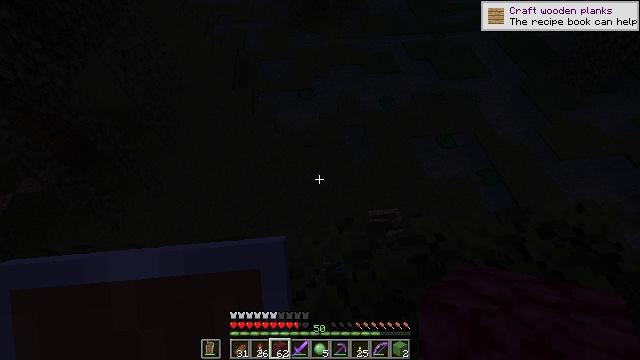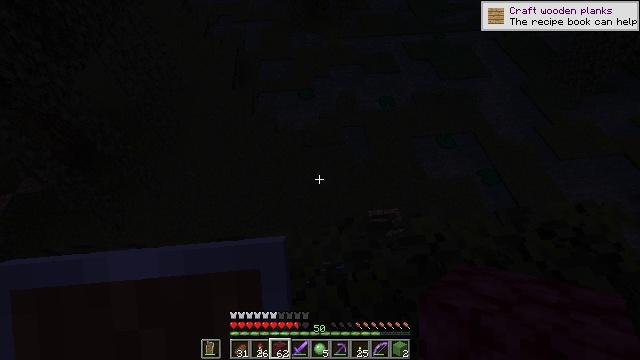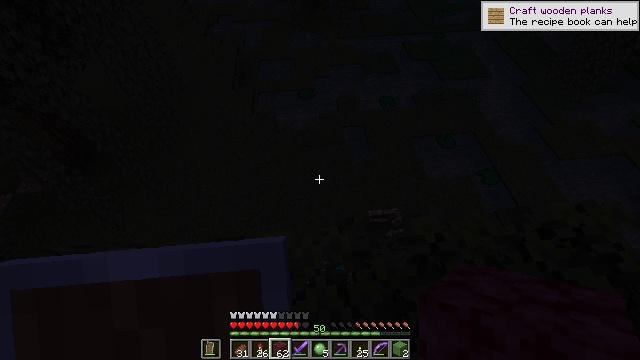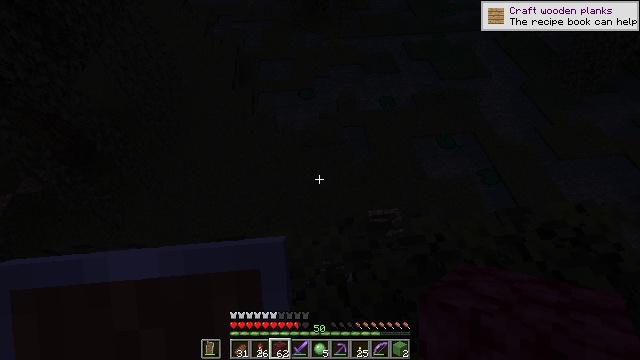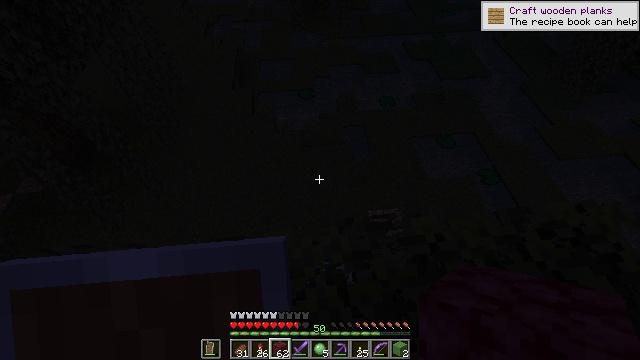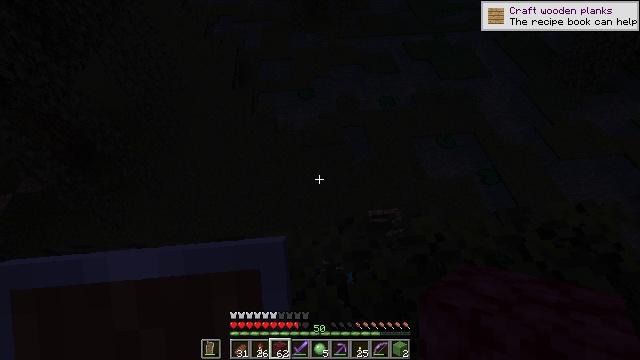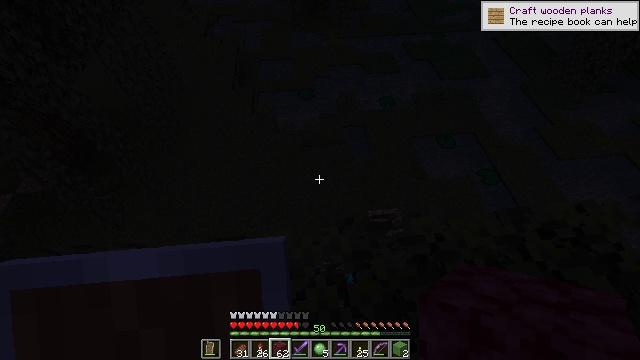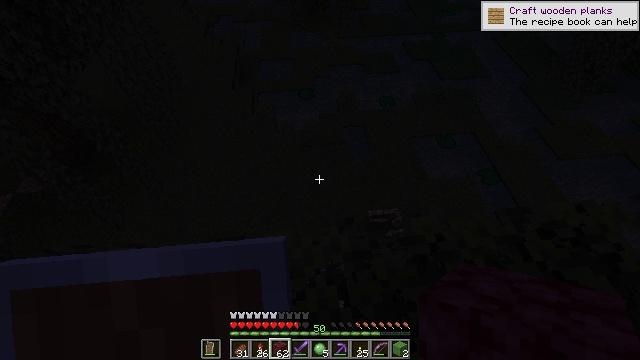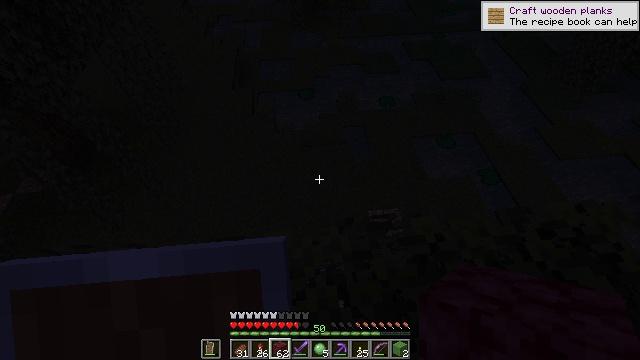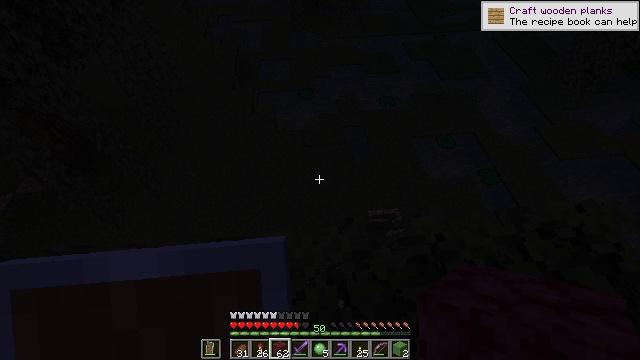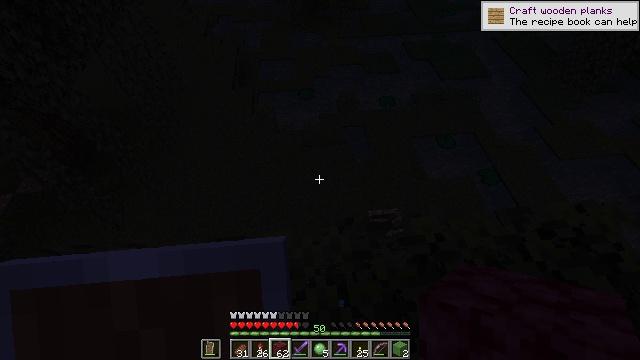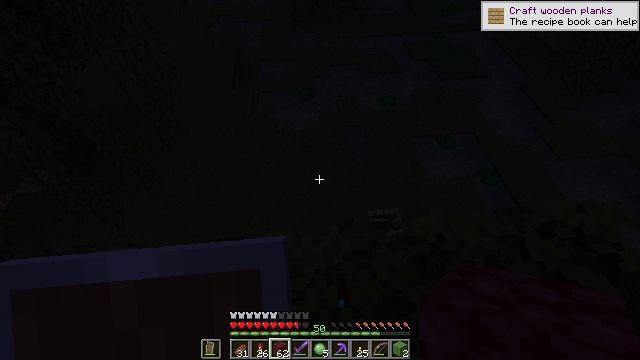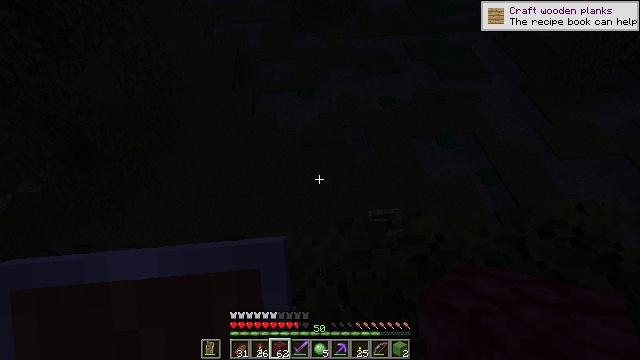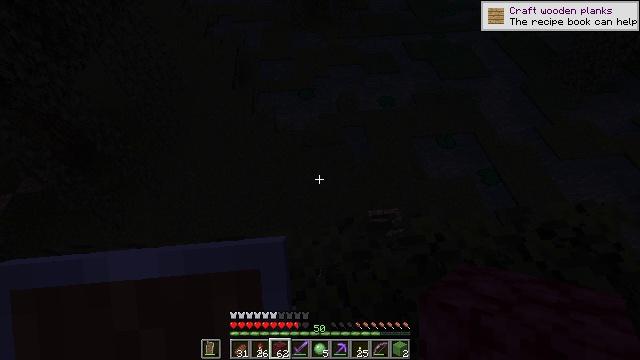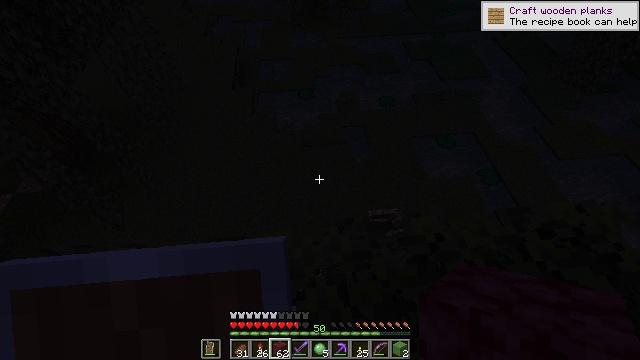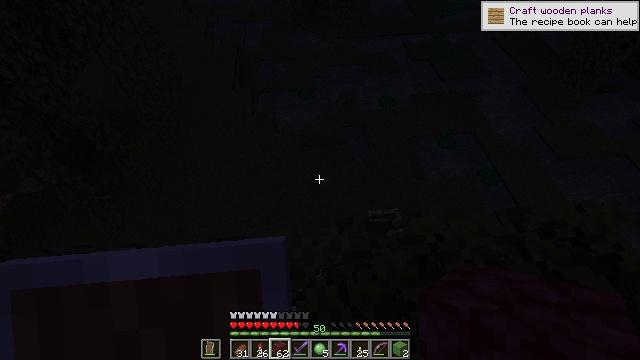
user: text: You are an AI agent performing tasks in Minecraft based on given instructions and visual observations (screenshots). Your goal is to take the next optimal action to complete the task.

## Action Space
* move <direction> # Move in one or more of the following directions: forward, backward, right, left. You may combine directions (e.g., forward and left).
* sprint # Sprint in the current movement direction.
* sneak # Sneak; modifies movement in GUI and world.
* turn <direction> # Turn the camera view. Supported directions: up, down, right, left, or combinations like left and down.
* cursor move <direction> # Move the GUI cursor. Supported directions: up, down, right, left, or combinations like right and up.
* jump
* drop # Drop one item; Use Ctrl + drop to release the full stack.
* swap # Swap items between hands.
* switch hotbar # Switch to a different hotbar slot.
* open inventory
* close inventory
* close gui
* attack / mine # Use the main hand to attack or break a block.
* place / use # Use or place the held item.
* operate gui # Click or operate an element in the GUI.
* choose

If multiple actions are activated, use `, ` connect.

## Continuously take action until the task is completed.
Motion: motion action
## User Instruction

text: Combat the slime.
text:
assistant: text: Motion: no_op
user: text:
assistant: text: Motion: no_op
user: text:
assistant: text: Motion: no_op
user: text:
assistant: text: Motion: no_op
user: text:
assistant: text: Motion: no_op
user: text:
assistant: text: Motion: no_op
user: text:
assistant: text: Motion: no_op
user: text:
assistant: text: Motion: no_op
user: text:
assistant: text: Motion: no_op
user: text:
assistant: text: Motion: no_op
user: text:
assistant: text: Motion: no_op
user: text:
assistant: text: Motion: no_op
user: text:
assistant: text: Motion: no_op
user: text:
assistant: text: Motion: no_op
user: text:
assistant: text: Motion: no_op
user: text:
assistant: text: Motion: no_op
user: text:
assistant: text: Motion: no_op
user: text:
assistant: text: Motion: no_op
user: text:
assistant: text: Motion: no_op
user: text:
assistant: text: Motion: no_op
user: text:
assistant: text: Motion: no_op
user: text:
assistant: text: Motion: no_op
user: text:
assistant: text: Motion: no_op
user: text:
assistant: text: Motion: no_op
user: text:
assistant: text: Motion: no_op
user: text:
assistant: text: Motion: no_op
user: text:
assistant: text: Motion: no_op
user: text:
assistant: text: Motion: no_op
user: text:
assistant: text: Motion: no_op
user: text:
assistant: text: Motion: no_op